Interaction volume radius: 10 \u00c5
Interaction volume height: 25 \u00c5
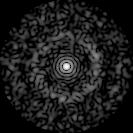
Disorder parameter: 0.8366